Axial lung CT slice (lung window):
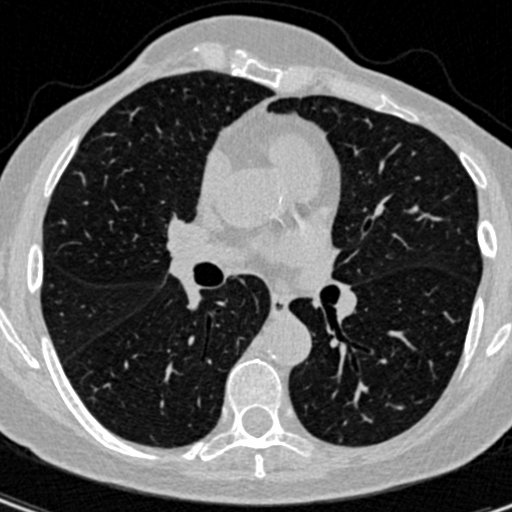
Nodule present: no